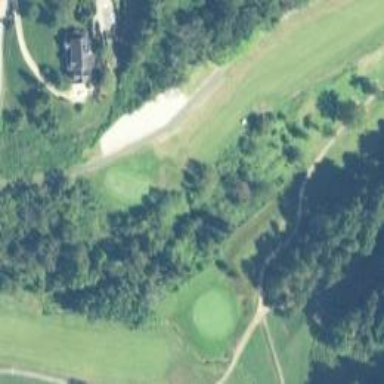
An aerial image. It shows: Grassy area designated as golf fairway.